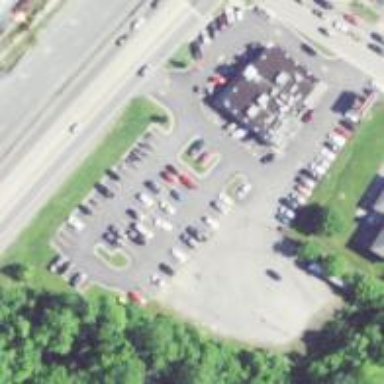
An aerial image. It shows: Retail area.